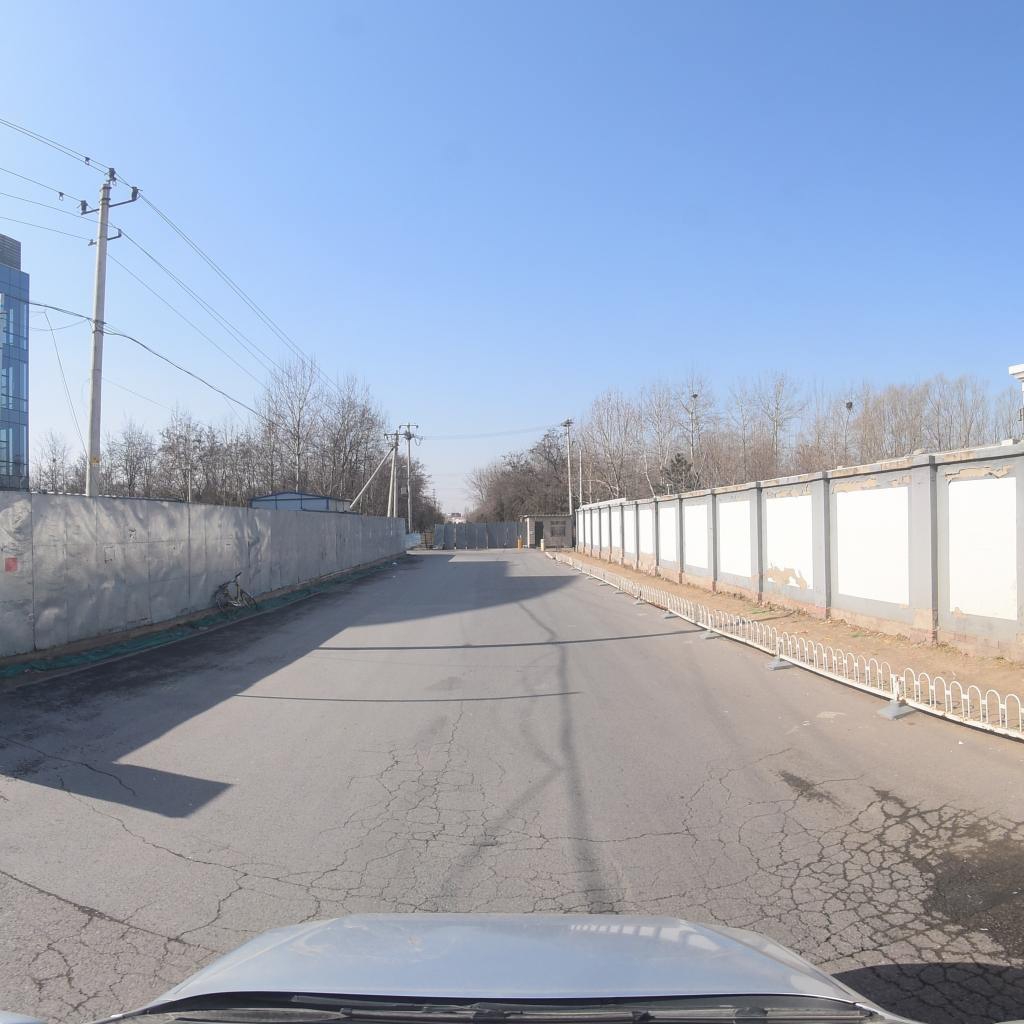
Region: Fengtai
Road damage annotations: alligator crack